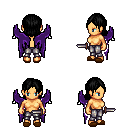
a pixel art fantasy rpg character, female body template, human, tanned skin, purple wings, metal pants, black long bangs hairstyle, brown slippers, dagger, four views (front, back, left, right), 2x2 character sprite sheet, small pixel art, hard edges, no anti-aliasing